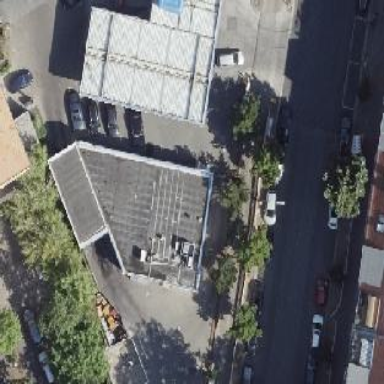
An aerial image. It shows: Building that serves as fuel station.